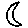
Label: moon